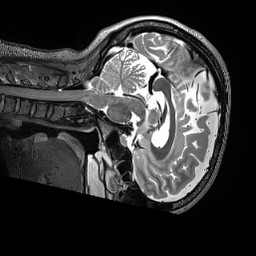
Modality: T2w
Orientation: sagittal
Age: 39
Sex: female
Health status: ill
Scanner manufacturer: siemens
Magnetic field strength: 3 T
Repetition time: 3.2 s
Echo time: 0.563 s